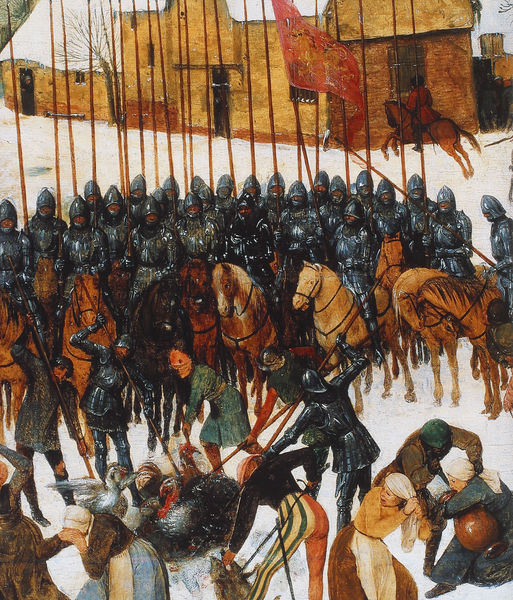
Titel: Der Bethlehemitische Kindermord
Künstler: Pieter d. Ä. Brueghel
Institution: London, Royal Collection
Schlagwörter: gemälde, kampf, kämpfer, vogel, frauen, menschen, fenster, frau, männer, haus, rot, schnee, tiere, hose, hinrichtung, mord, tod, trauer, bild, häuser, vögel, gewänder, bauern, pferd, pferde, reiter, amphore, kanne, vase, magd, gans, fahnen, stab, fahne, flagge, bäuerin, bäuerinnen, dorf, hof, winter, gewalt, krieg, schlacht, lanze, soldaten, gefäß, blut, maske, burg, weinen, militär, raub, überfall, aufstand, gemetzel, soldat, bürger, schrecken, bedrohlich, helm, ritter, armee, jagd, rüstung, helme, geflügel, schmerz, ermordung, mittelalter, krieger, wut, lanzen, breugel, hellebarden, opfer, speer, speere, flaggen, töten, hahn, urne, drachen, ucello, tränen, drache, stechen, bruegel, standarte, gefecht, hühner, rüstungen, martin, rote fahne, spieß, hinrichten, aufstellung, ganz, landbevölkerung, e, enweiber, kavalarie